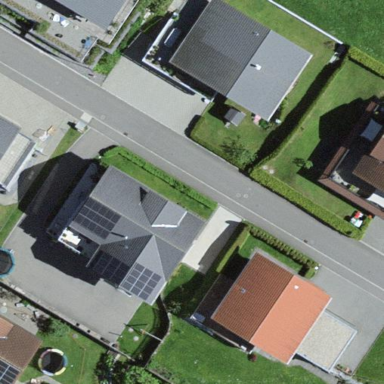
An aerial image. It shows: Simple and straightforward house.